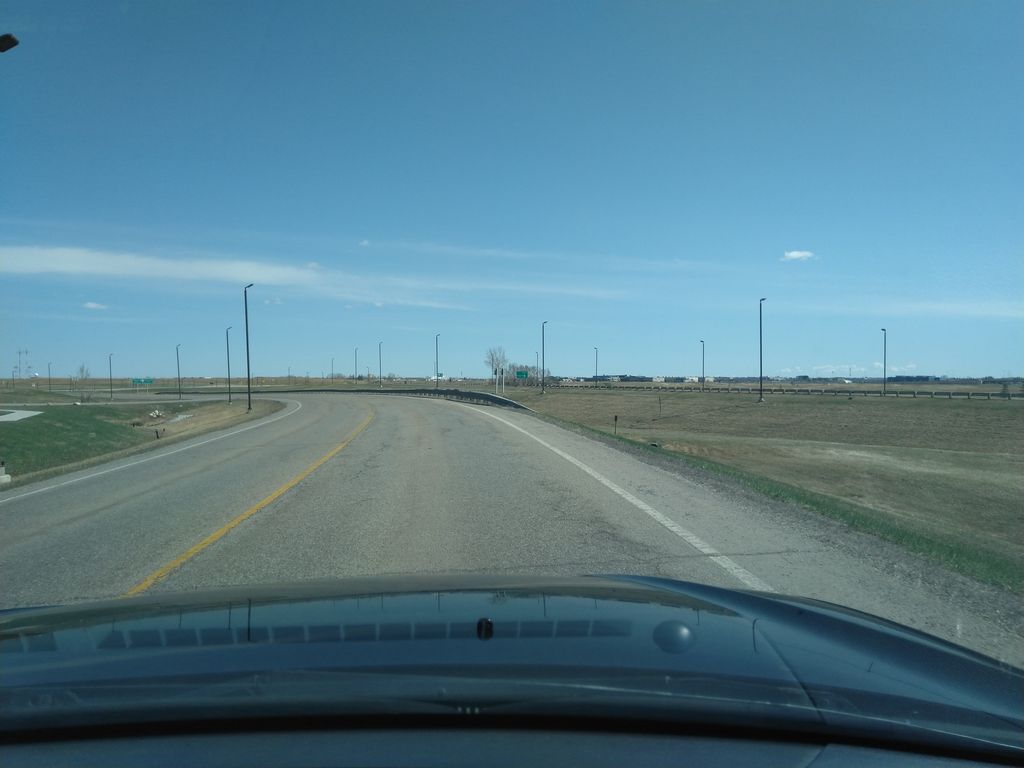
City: calgary